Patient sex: M
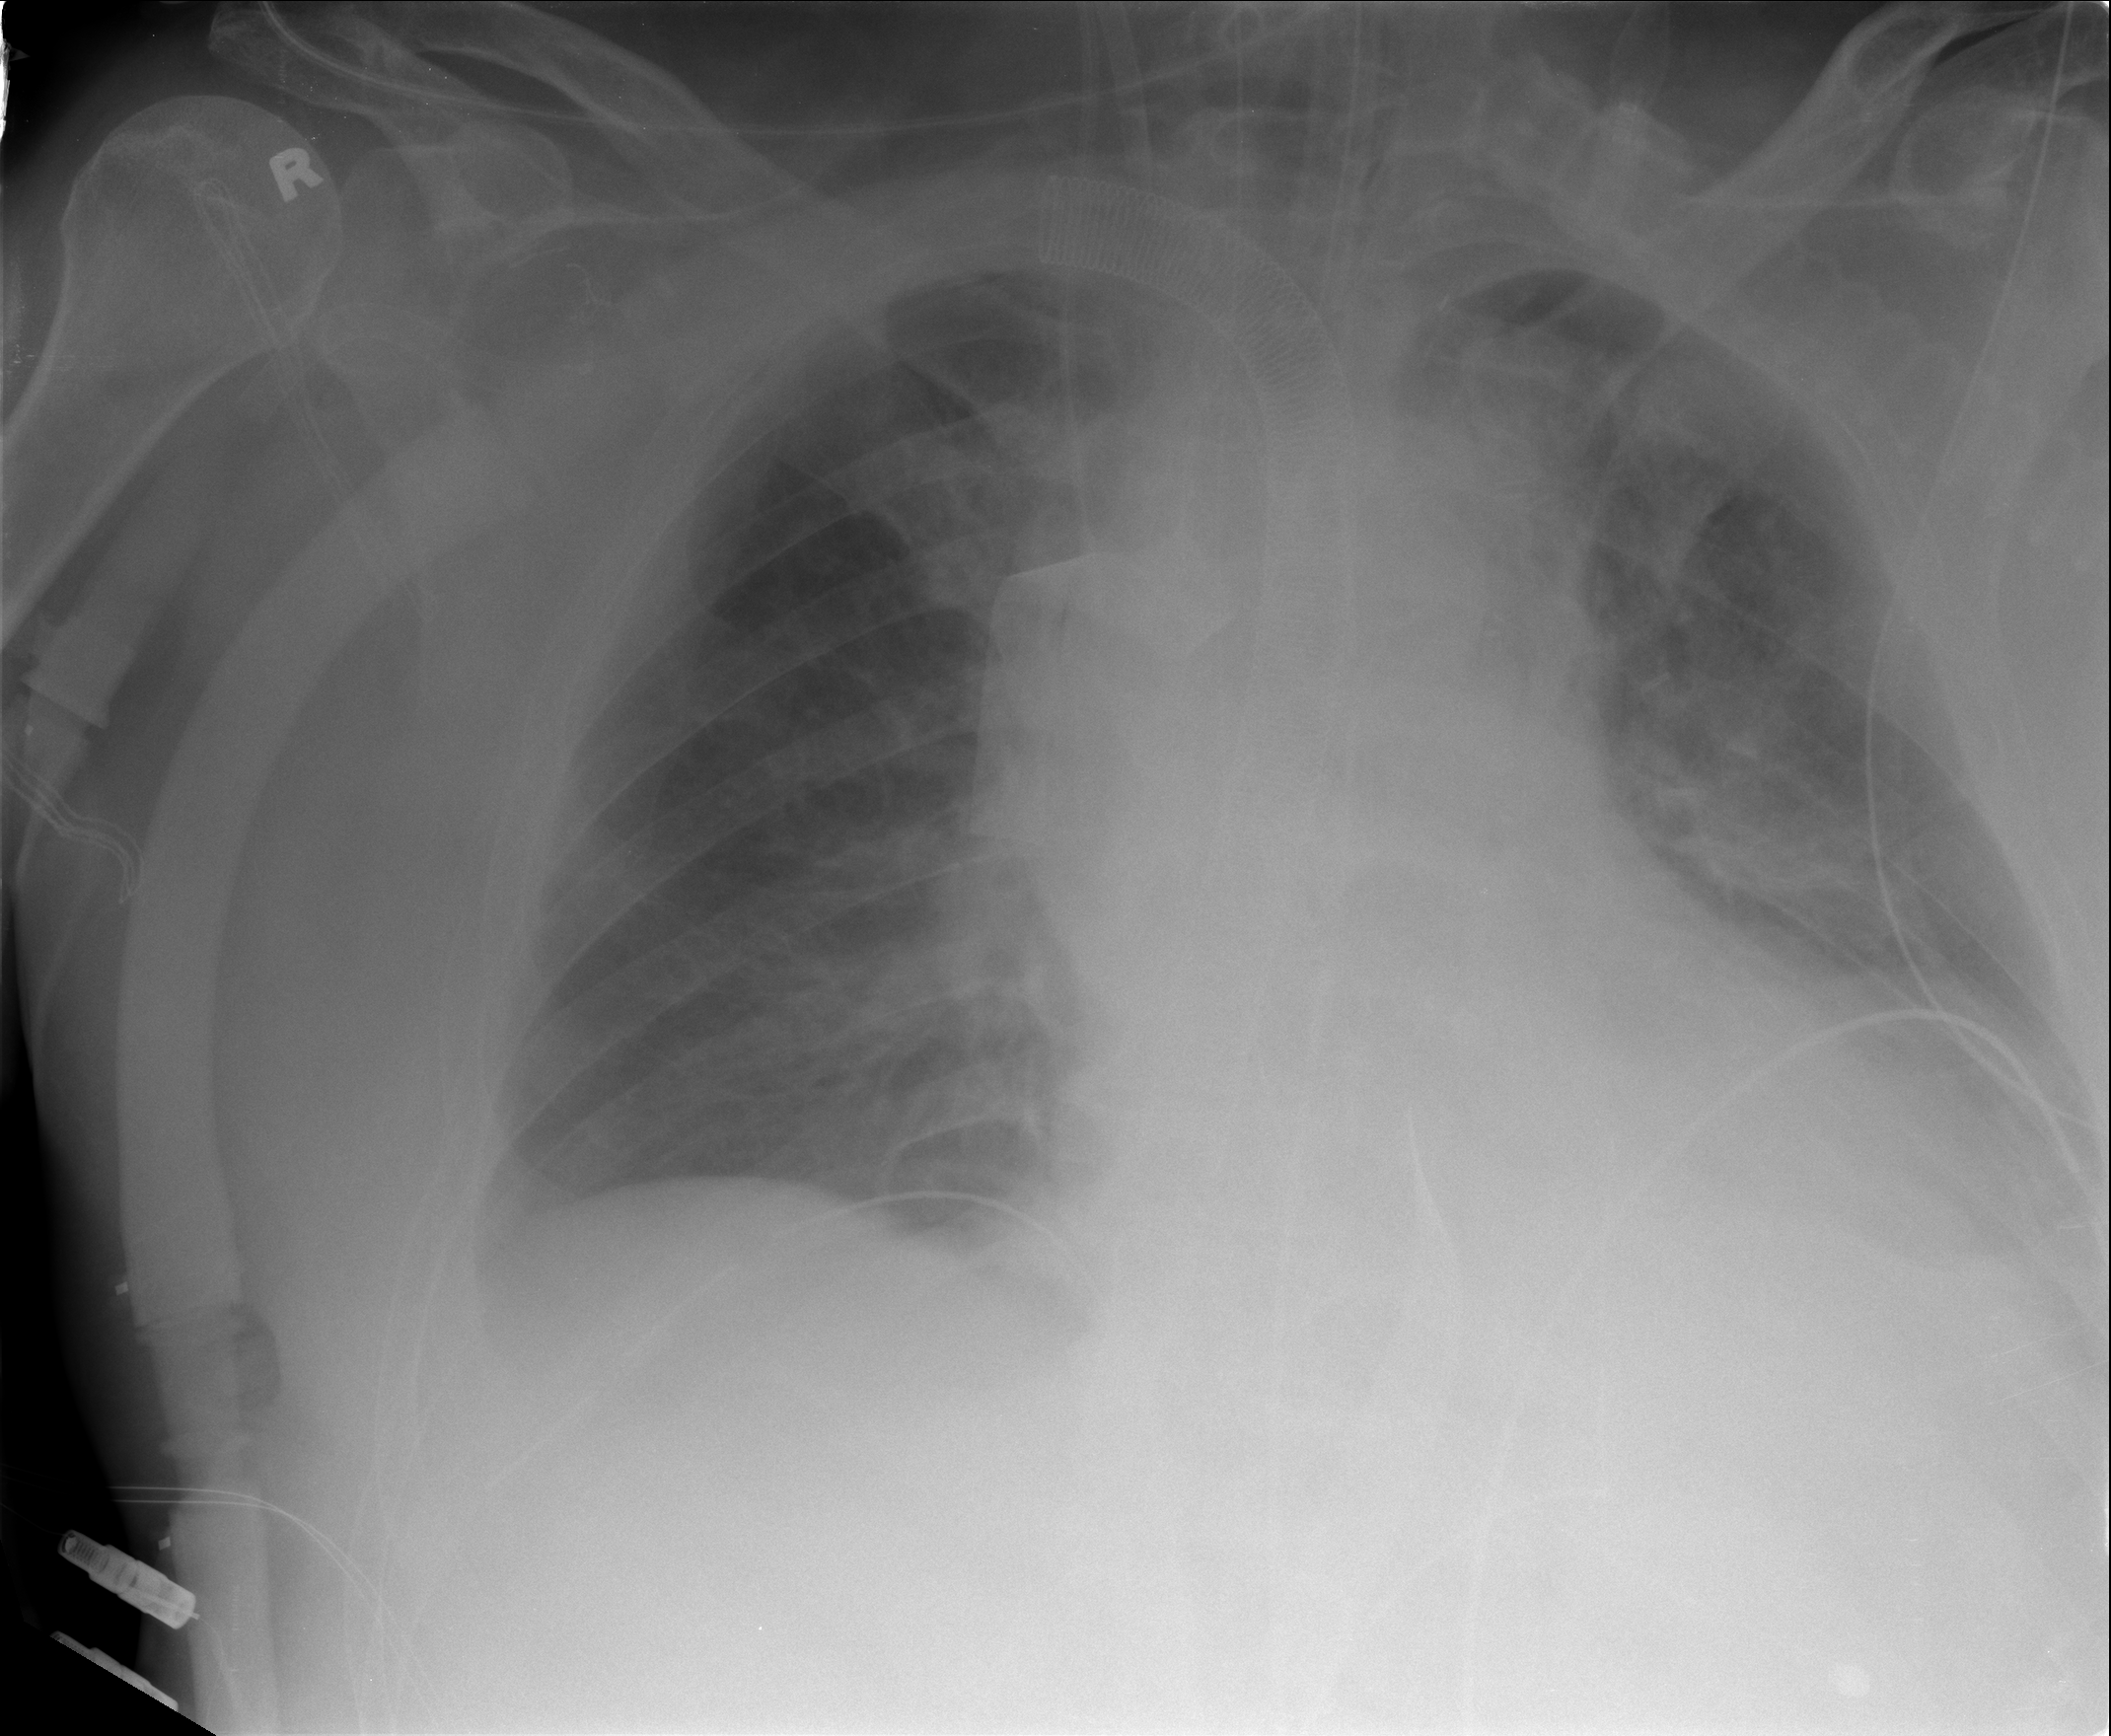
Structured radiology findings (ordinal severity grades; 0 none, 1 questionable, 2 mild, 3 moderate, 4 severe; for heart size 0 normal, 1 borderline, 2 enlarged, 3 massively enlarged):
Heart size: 2
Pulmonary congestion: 2
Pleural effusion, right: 1
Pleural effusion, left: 2
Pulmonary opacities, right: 0
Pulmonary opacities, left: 2
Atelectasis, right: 0
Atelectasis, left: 2